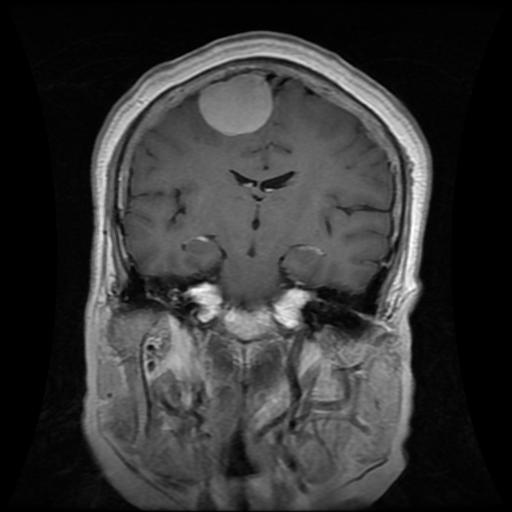
Label: meningioma